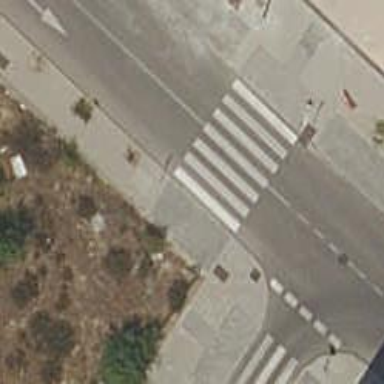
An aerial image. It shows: Pedestrian crossing with zebra markings on footway.